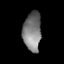
Tissue: lung
Cell type: Epithelial cells
Senescence score: 0.1711
Nuclear area (px): 688
Mean DAPI intensity: 124.227